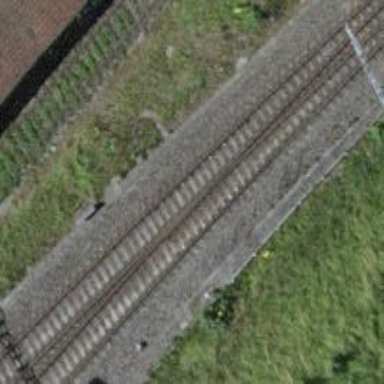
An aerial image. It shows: Single-track electrified railway with contact line.